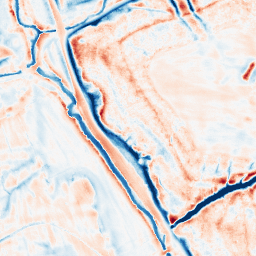
Category: edge_preserving
Decomposition family: bilateral
Decomposition parameters: d: 21
sigma_color: 50
sigma_space: 50
Upsampling method: lanczos
Upsampling parameters: scale: 4
Upsampling scale: 4